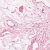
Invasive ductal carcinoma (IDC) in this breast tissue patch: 0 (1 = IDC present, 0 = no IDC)